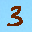
Label: 3